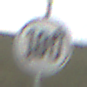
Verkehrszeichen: EndeGeschwindigkeit100
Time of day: Night
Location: Outdoor (Nature)
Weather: Overcast
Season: NotSpecified
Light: Artificial